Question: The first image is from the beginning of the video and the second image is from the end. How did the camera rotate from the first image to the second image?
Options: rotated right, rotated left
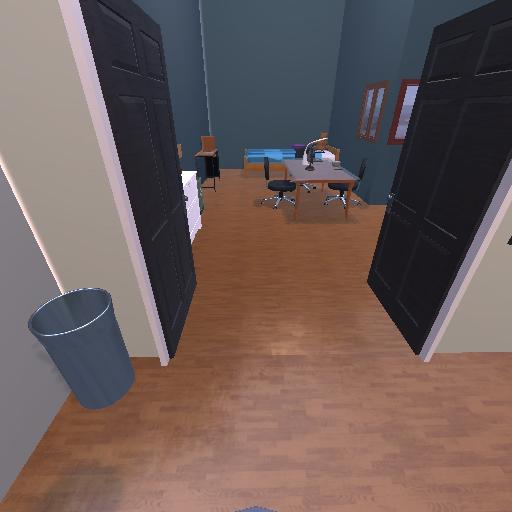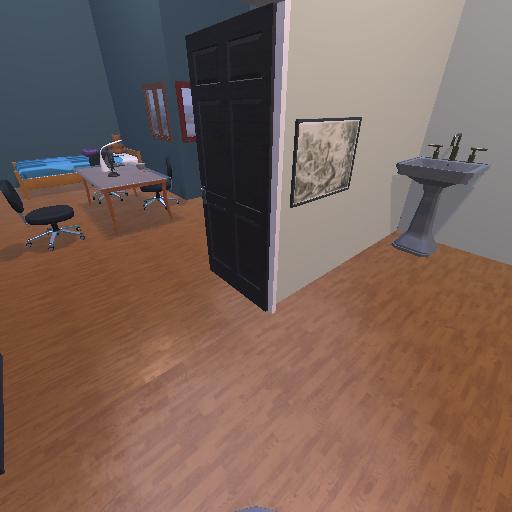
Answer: rotated right